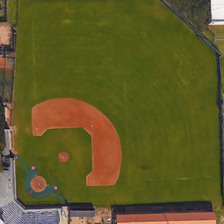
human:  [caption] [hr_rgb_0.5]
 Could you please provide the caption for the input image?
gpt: it is a polygonal baseballfield surrounded by some houses .

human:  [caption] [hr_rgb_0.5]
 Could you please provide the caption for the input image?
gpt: a polygon baseball field with some blocks around and bleachers .

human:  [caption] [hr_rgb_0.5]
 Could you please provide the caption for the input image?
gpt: we can see that the baseball field is surrounded by some buildings and trees .

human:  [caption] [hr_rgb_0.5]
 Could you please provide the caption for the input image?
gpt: the fan shaped baseball field occupies a pentagonal field .

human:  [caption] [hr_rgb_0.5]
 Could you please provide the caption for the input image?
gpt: several green trees and a white building are near a baseball field .